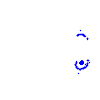
Particle: kaon